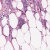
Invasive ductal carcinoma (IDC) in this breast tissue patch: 1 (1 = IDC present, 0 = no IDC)